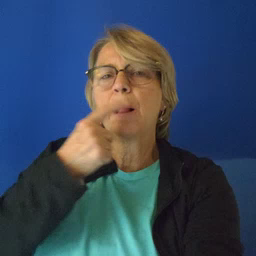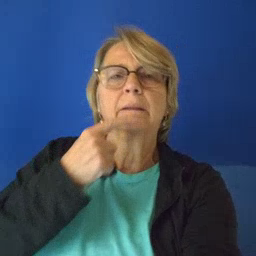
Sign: lips